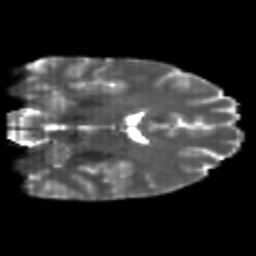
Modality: T2w
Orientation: coronal
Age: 23
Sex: male
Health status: healthy
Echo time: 0.074 s